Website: walmart
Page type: payment
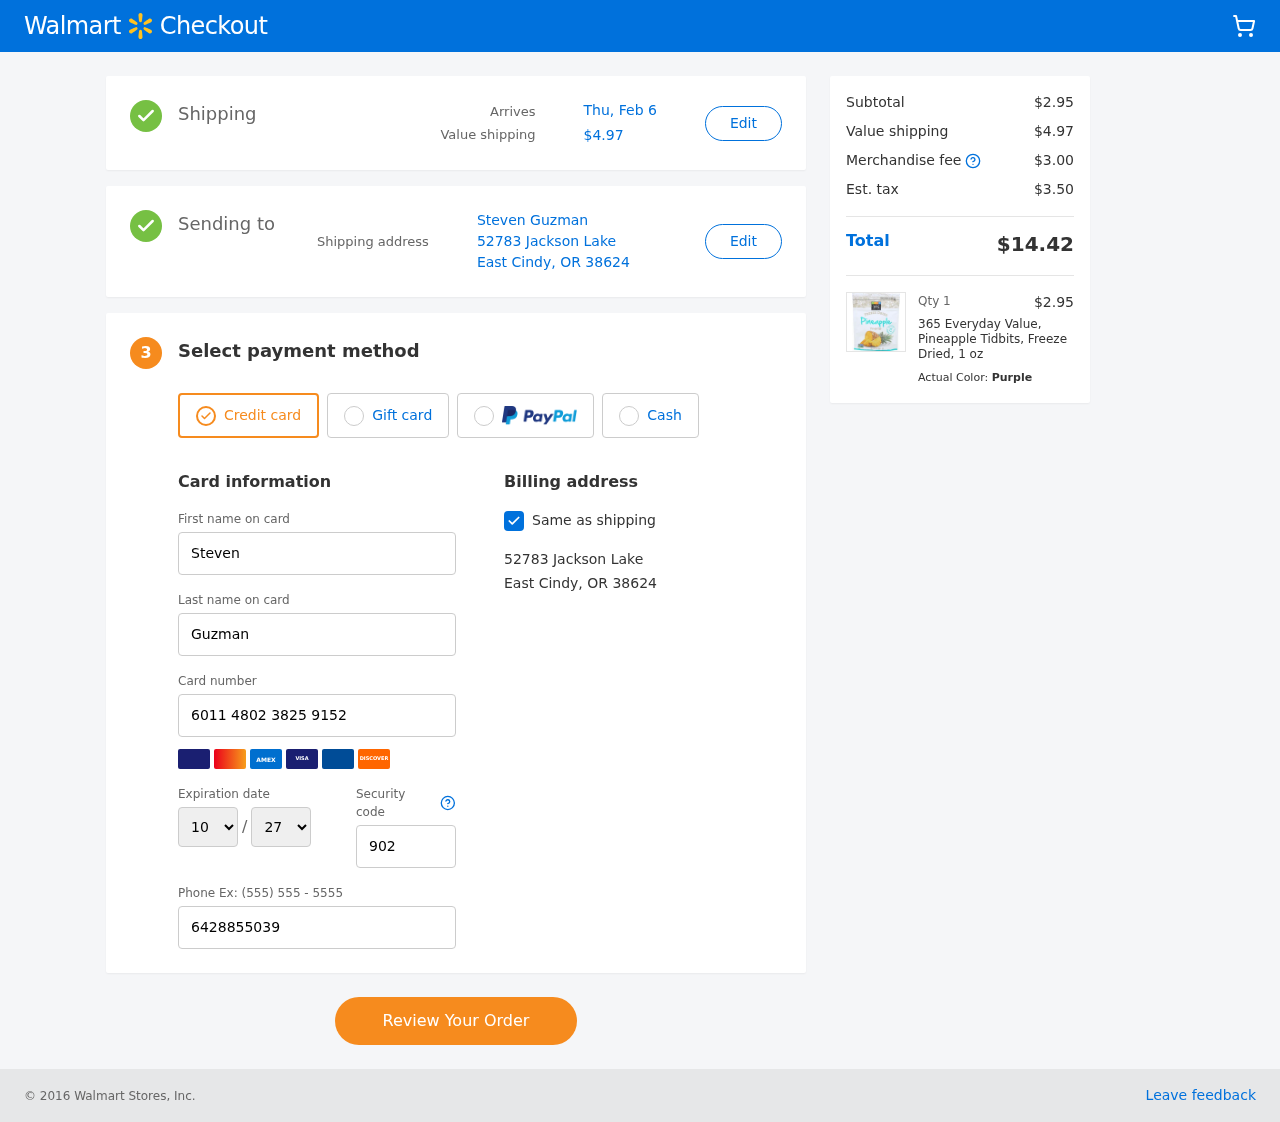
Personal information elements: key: PII_CARD_EXPIRY_MONTH
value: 10
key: PII_CARD_EXPIRY_YEAR
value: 27
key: PII_CITY_STATE_ZIP
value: East Cindy, OR 38624
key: PII_FULLNAME
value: Steven Guzman
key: PII_STREET
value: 52783 Jackson Lake
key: PII_FIRSTNAME
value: Steven
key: PII_LASTNAME
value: Guzman
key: PII_CARD_NUMBER
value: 6011 4802 3825 9152
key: PII_CARD_CVV
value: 902
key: PII_PHONE
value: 6428855039
Product elements: key: PRODUCT1_NAME
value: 365 Everyday Value, Pineapple Tidbits, Freeze Dried, 1 oz
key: PRODUCT1_PRICE
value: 2.95
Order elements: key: ORDER_DELIVERY_DATE
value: Thu, Feb 6
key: ORDER_SHIPPING_COST
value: $4.97
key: ORDER_SUBTOTAL
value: $2.95
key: ORDER_MERCHANDISE_FEE
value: $3.00
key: ORDER_TAX
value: $3.50
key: ORDER_TOTAL
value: $14.42
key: ORDER_NUM_ITEMS
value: Qty 1